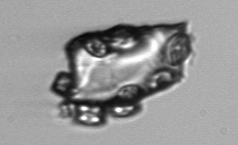
Label: Delphineis